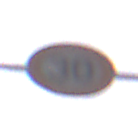
Verkehrszeichen: Geschwindigkeit30
Umgebung: Outdoor, Urban
Tageszeit: MorningAfternoon
Wetter: Overcast
Licht: Natural
Jahreszeit: NotSpecified
Kontrast: LowContrast